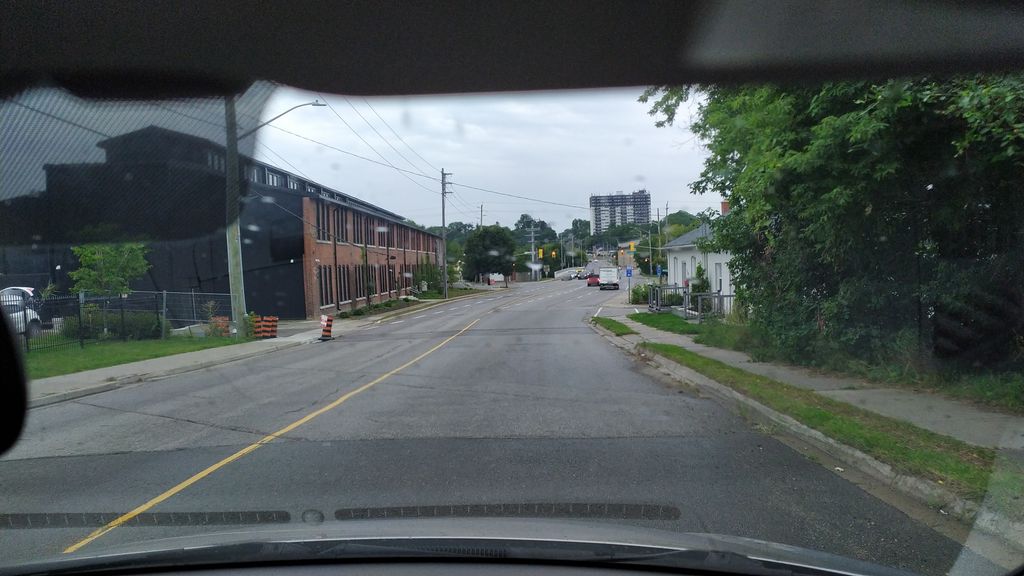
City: kitchener-waterloo